Question: Does anyone have any suggestion or Open Source project to implement a ListView like the following image? I don't even know how to call it, to do a nice search (Searching for ListView with dynamic sections I found <URL>.

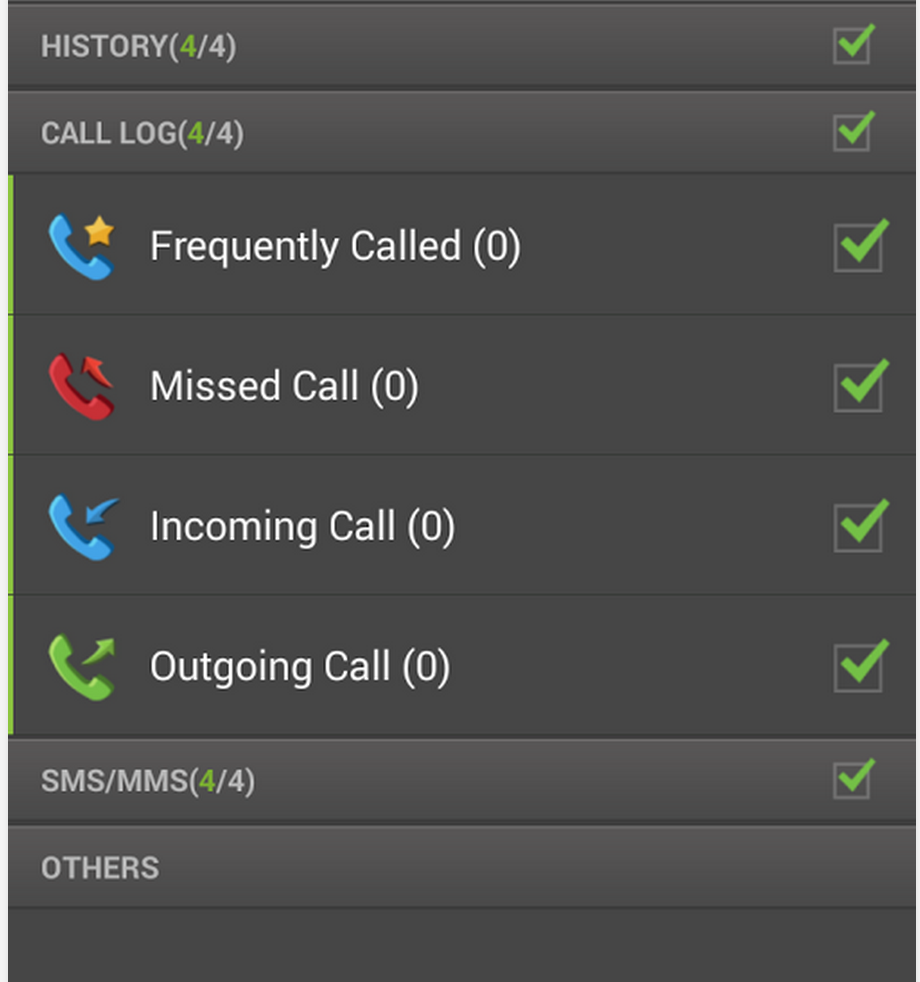
Answer: The image in question is of an Expandable List View (which is a built-in view). Expandable list views allow you to style the groups and children differently and handles expanding/contracting the groups.
Look at <URL> for more information